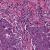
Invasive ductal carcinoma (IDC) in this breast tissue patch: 1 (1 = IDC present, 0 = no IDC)